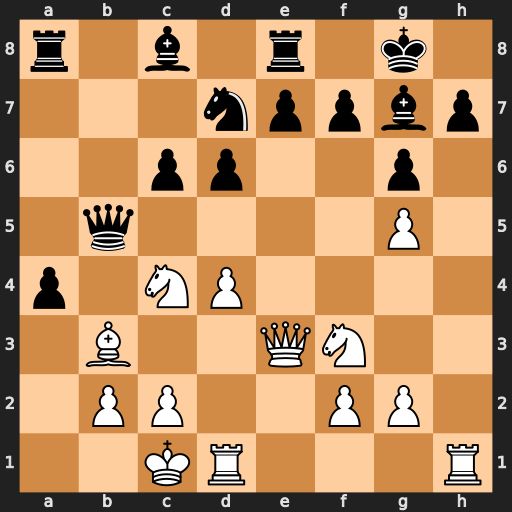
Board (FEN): r1b1r1k1/3nppbp/2pp2p1/1q4P1/p1NP4/1B2QN2/1PP2PP1/2KR3R
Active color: w
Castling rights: -
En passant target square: -
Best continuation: Nxd6 axb3 Nxb5